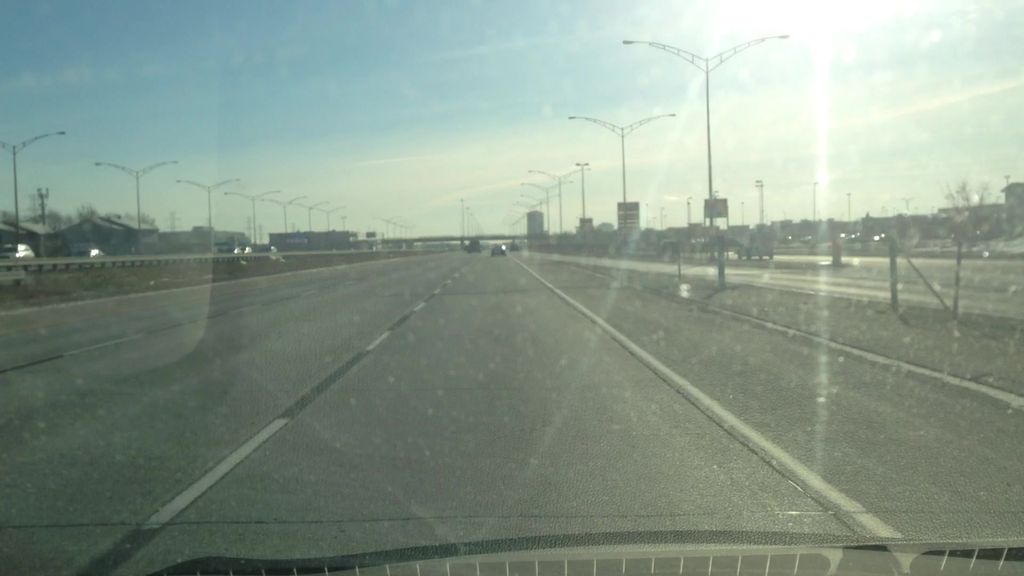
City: montreal